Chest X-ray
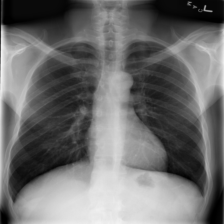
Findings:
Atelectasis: negative
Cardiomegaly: negative
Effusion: negative
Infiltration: negative
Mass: negative
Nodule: negative
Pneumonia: negative
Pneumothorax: negative
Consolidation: negative
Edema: negative
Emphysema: negative
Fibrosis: negative
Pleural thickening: negative
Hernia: negative